Field crop: maize
Growth stage: 2
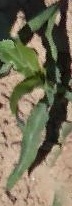
Species: maize